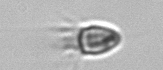
Label: Balanion